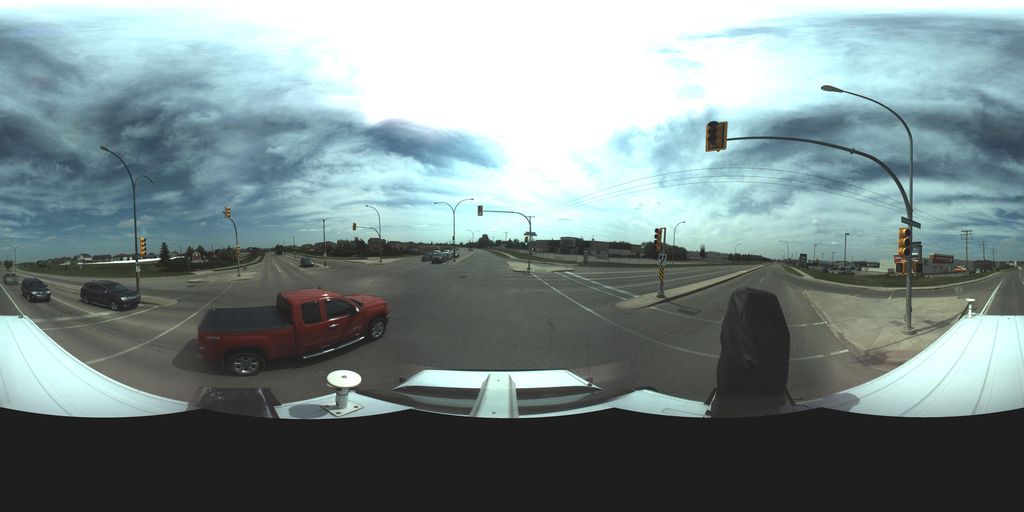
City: saskatoon